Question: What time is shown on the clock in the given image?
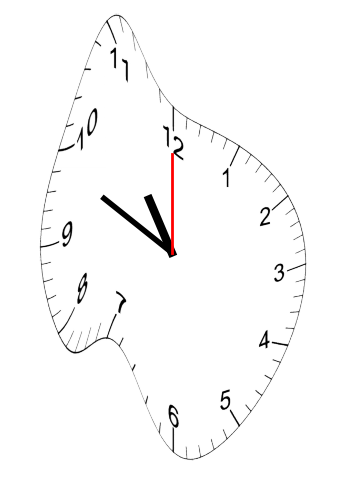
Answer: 10:49:00